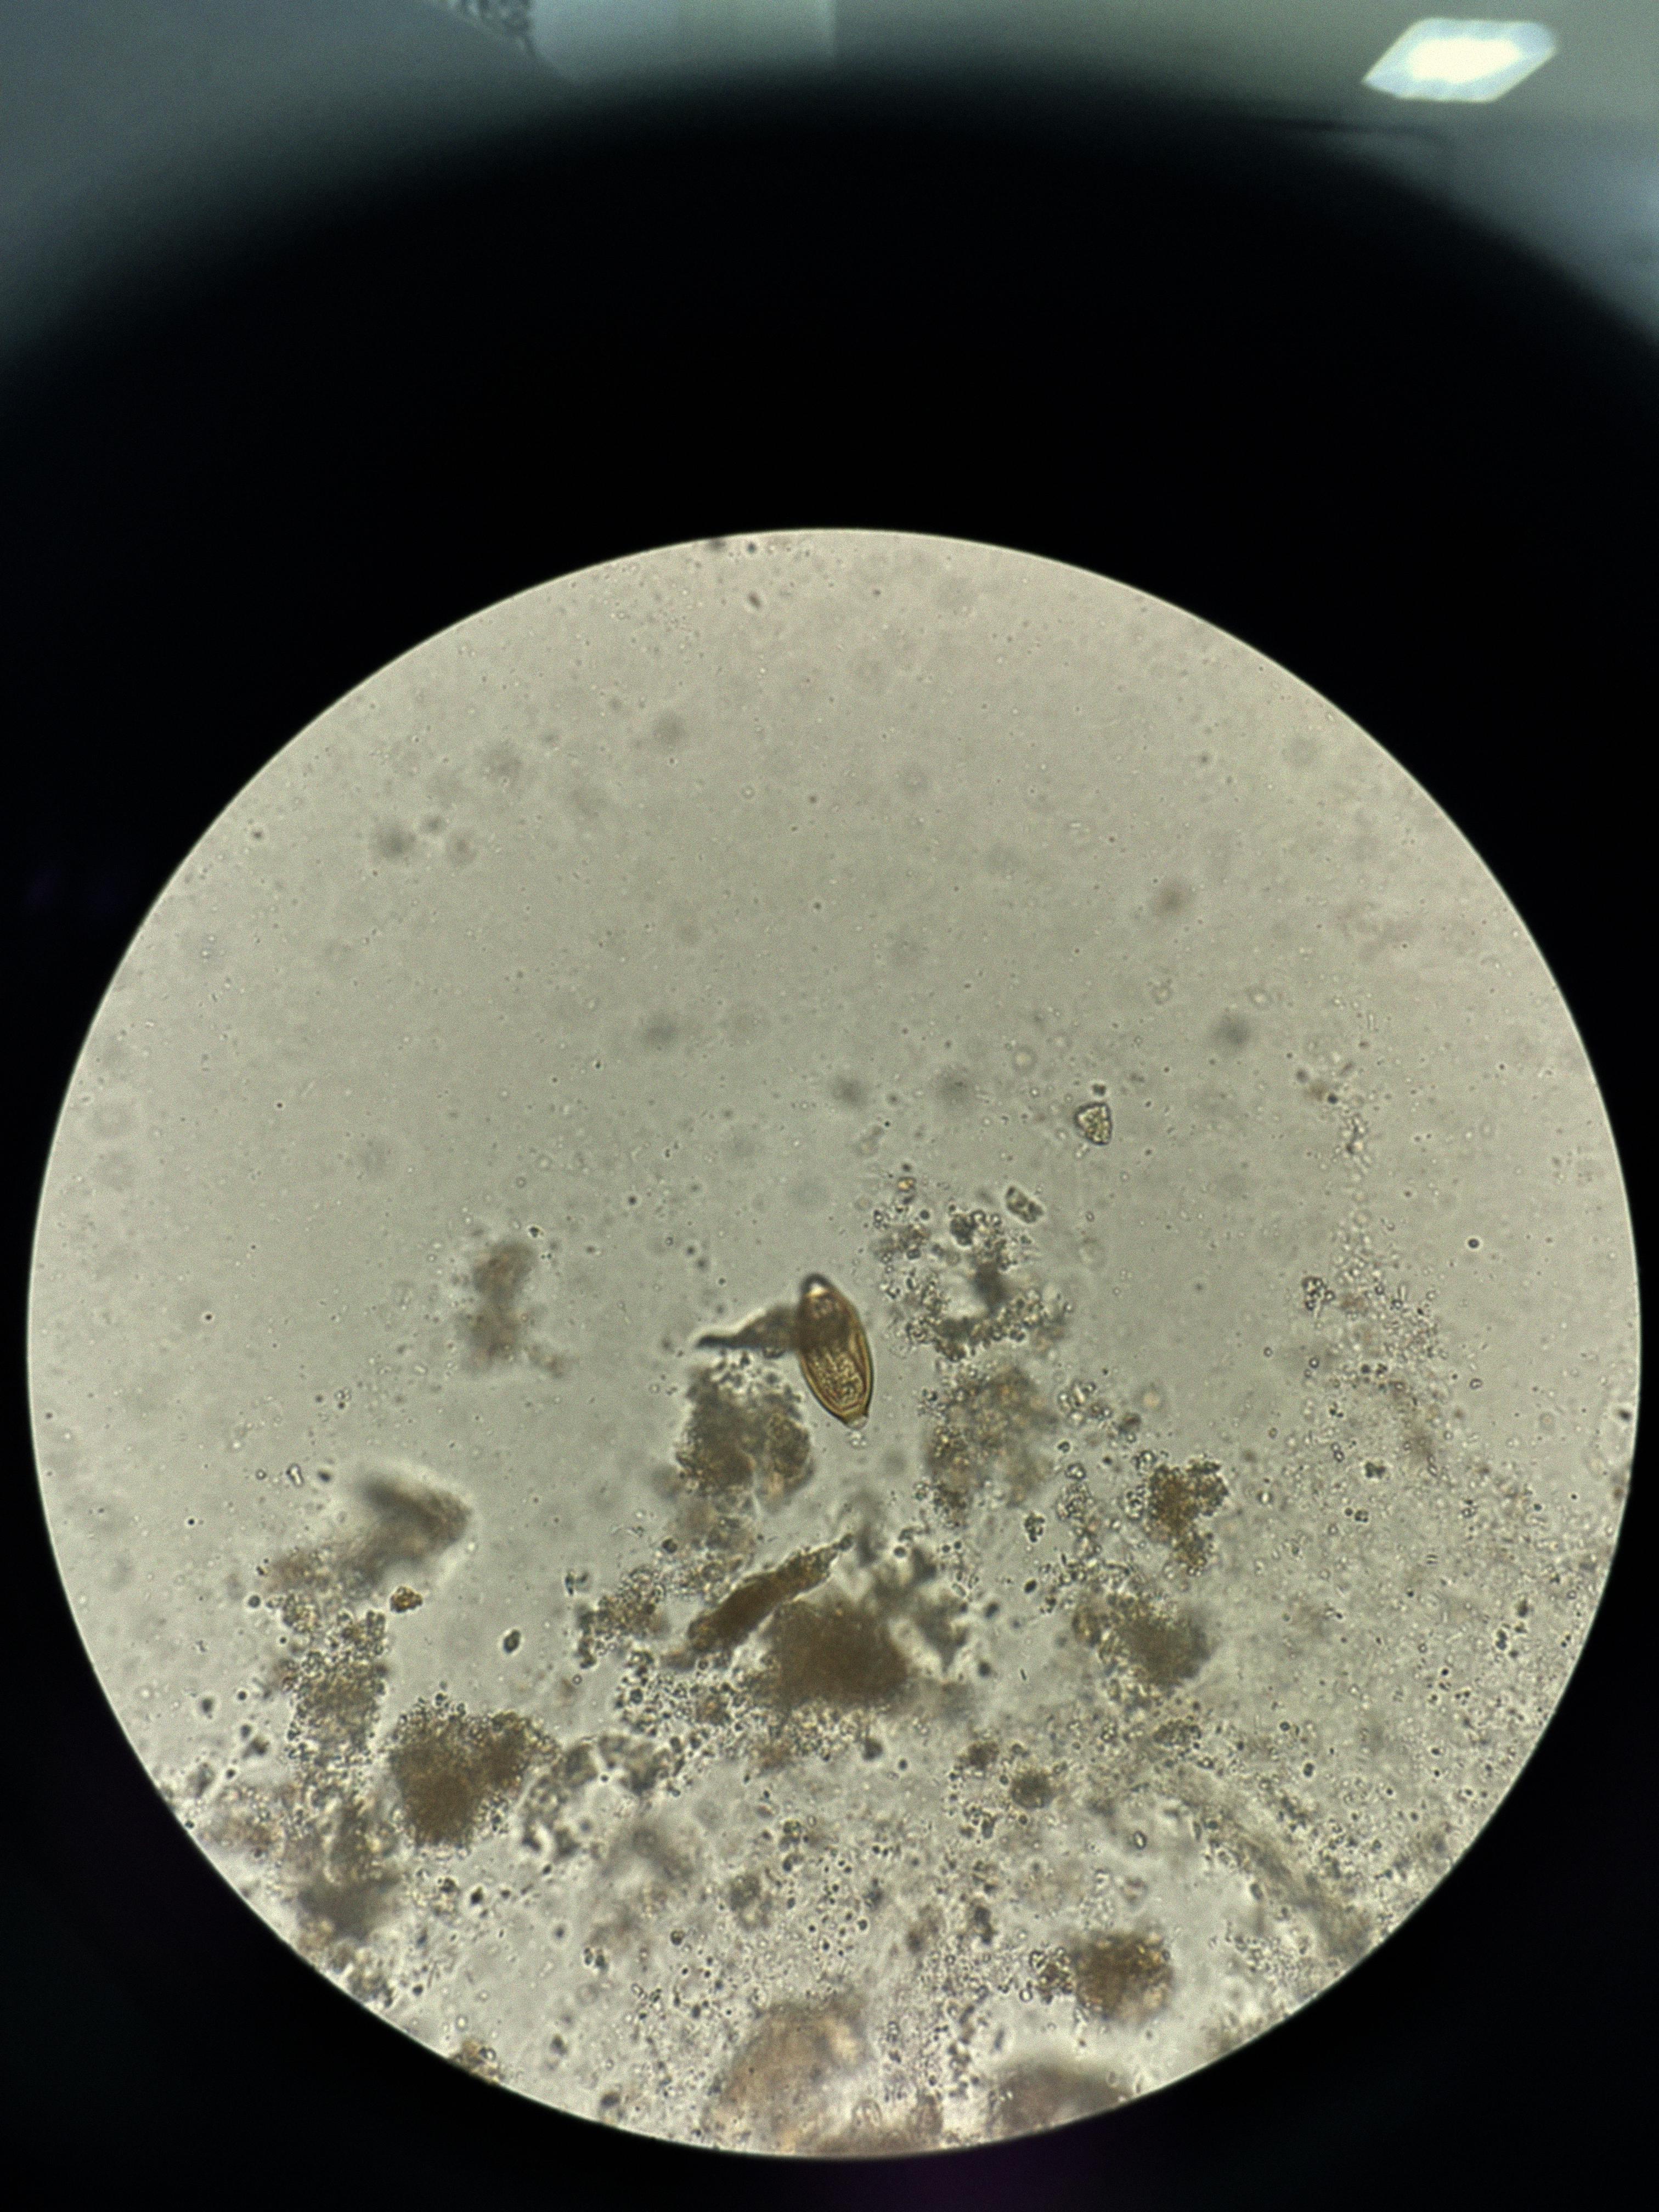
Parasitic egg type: Trichuris trichiura